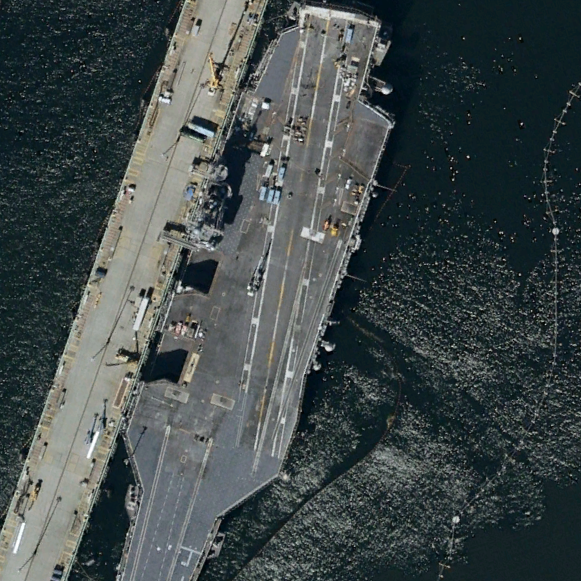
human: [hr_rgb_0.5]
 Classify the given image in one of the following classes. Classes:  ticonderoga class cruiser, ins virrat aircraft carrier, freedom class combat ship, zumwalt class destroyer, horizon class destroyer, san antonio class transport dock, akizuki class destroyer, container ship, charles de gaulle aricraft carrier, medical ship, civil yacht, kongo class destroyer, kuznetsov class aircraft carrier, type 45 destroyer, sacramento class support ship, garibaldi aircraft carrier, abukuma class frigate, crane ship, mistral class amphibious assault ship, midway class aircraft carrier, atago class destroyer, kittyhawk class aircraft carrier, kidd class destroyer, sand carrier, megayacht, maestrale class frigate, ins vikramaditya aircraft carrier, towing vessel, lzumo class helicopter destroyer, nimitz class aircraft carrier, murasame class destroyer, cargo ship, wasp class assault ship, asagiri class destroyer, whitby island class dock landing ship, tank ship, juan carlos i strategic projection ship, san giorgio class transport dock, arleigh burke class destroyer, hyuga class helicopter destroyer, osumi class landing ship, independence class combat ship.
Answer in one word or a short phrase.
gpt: Nimitz class aircraft carrier